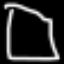
Label: square